Question: I have the following

When the user clicks the CheckBox, it should copy the value from the column over to the text field AND recalculate the total for the column.
Here is the code for the () and the () columns:
'''
private Column<AccountInvoice, Boolean> buildPayMin() {
columnPayMin = new Column<AccountInvoice, Boolean>(new CheckboxCell(true, false)) {
@Override
public Boolean getValue(AccountInvoice object) {
return object.isPayMinimum();
}
@Override
public void onBrowserEvent(Context context, Element elem, AccountInvoice object, NativeEvent event){
// Get event type
int eventType = Event.as(event).getTypeInt();
// See if this is a 'change' event
if (eventType == Event.ONCHANGE) {
String value = columnMinDue.getValue(object);
// Get the cell to copy the value from
TextInputCell cell = (TextInputCell) columnPayToday.getCell();
// Re-create the view data for the cell
TextInputCell.ViewData viewData = new TextInputCell.ViewData(value);
cell.setViewData(object, viewData);
// Refresh
cellTable.redraw();
event.preventDefault();
event.stopPropagation();
}
}
};
columnPayMin.setDataStoreName(columnPayMinHeader);
columnPayMin.setHorizontalAlignment(HasHorizontalAlignment.ALIGN_CENTER);
columnPayMin.setVerticalAlignment(HasVerticalAlignment.ALIGN_MIDDLE);
return columnPayMin;
}
// -----------------------------------------------------------
private Column<AccountInvoice, String> buildPayToday() {
columnPayToday = new Column<AccountInvoice, String>(new TextInputCell()) {
@Override
public String getValue(AccountInvoice object) {
return object.getPaymentAmount();
}
};
columnPayToday.setDataStoreName(columnPayTodayHeader);
columnPayToday.setFieldUpdater(new FieldUpdater<AccountInvoice, String>() {
@Override
public void update(int index, AccountInvoice object, String value) {
object.setPaymentAmount(value);
cellTable.redraw();
}
});
return columnPayToday;
}
'''
I can get the value to copy over, but the total for the column doesn't refresh. It seems to refresh only when a value is manually entered into the text field. I even tried doing:
'''
columnPayToday.getFieldUpdater().update(context.getIndex(), object, value);
'''
which didn't help either.
Thanks for any help you might provide.
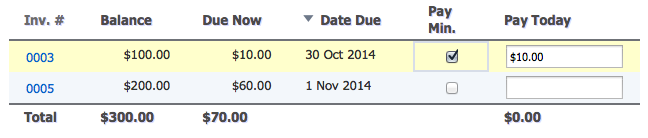
Answer: 'ViewData' represents a temporary value in your TextInputCell. When you call 'cellTable.redraw()', the TextInputCell reverts to the original value (the one from 'getValue()' method for that column).
Do not redraw the table if you want to modify only the "view" state of TextInputCell, or call 'accountInvoice.setPayToday#' (or whatever method is there) to update the object and then call refresh() on your ListDataProvider (which is a more efficient way to update a table compared to redraw).